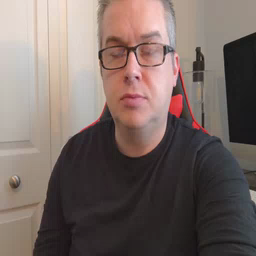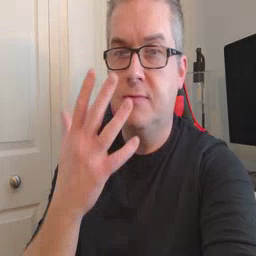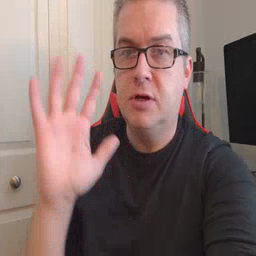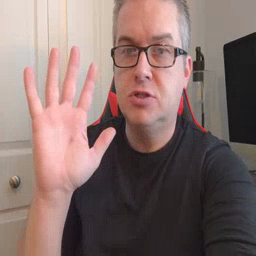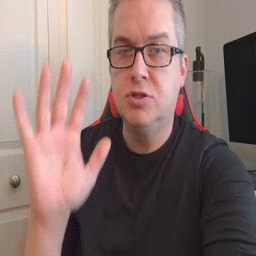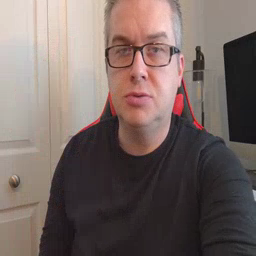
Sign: finish